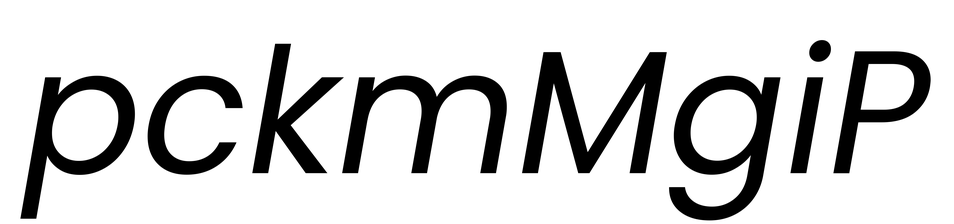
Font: Poppins-Italic